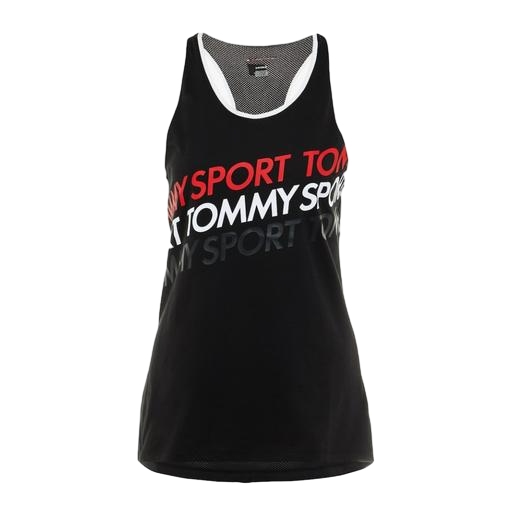
black sport tank top, branded tank-top, training tank top, white background